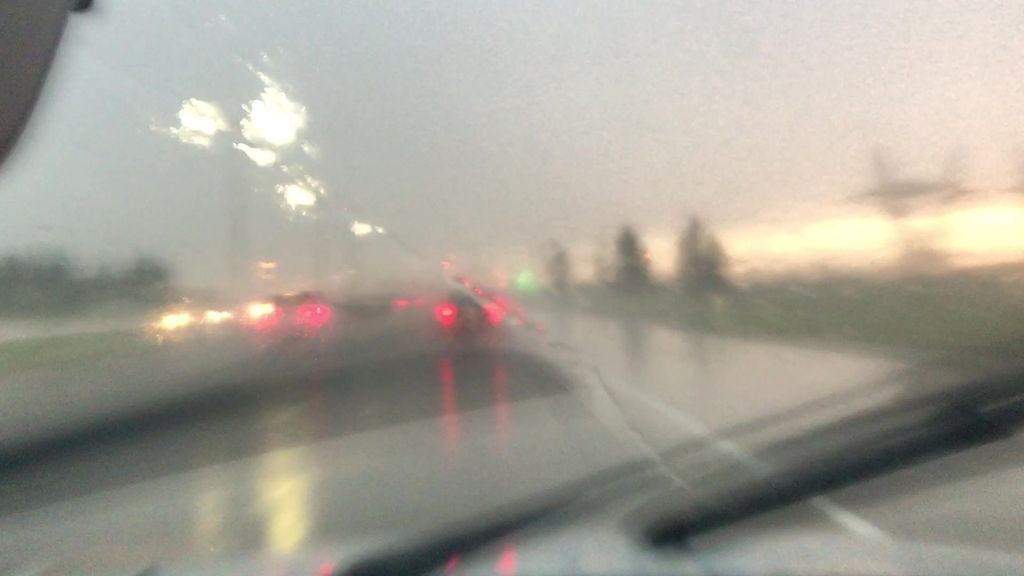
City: edmonton